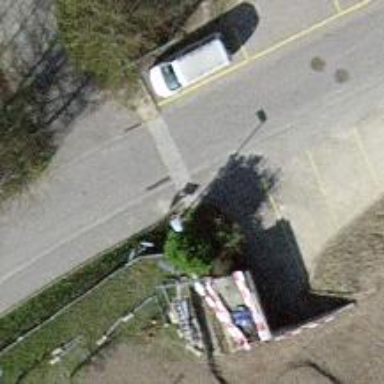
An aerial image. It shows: Support pole.